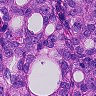
Metastatic tissue present: yes